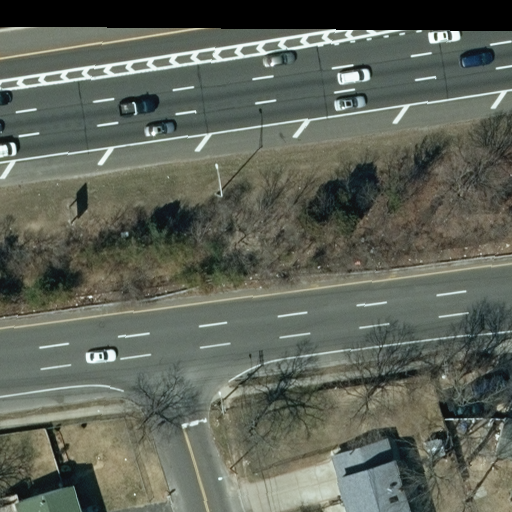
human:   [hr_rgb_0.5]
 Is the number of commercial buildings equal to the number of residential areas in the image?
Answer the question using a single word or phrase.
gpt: no

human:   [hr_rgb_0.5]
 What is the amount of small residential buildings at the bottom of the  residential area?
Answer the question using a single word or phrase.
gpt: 0

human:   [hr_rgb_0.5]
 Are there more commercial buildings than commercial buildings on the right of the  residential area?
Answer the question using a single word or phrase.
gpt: no

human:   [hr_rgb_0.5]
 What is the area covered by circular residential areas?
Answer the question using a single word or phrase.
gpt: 0m2

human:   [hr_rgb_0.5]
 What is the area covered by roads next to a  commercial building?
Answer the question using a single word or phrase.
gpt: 0m2

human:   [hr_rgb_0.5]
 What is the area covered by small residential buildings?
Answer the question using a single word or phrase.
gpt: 4m2

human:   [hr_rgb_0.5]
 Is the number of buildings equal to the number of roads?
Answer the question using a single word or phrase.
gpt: yes

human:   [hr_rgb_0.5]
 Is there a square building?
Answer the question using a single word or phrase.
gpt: no

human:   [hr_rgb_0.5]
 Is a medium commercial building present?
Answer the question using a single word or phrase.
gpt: no

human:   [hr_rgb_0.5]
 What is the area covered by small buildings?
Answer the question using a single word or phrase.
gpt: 4m2

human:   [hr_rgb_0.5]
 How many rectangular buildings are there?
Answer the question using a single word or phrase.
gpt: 2

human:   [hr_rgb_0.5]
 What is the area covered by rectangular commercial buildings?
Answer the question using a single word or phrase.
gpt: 0m2

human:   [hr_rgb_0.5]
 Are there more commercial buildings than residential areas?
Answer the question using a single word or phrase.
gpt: no

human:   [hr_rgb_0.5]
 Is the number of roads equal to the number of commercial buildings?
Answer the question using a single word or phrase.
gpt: no

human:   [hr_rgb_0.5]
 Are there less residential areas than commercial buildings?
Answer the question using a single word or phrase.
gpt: no

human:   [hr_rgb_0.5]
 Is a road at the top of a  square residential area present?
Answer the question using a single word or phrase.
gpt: no

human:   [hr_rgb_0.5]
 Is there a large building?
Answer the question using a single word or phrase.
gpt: no

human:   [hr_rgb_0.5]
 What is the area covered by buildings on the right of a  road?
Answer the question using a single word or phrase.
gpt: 358m2

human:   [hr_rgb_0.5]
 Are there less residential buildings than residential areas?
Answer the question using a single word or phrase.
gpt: no

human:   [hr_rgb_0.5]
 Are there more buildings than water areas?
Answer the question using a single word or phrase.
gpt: yes

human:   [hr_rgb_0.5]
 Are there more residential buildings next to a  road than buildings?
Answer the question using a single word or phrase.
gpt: no

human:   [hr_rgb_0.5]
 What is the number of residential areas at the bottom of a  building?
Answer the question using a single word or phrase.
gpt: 1

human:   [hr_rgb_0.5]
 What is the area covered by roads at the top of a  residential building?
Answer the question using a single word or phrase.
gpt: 0m2

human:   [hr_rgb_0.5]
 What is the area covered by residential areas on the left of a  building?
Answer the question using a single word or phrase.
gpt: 0m2

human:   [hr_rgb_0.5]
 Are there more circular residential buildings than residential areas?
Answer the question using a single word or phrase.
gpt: no

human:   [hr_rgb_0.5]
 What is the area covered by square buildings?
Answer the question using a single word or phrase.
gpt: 0m2

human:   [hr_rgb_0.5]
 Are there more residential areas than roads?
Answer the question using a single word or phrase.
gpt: no

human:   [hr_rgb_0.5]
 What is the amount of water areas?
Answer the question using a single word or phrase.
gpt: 0

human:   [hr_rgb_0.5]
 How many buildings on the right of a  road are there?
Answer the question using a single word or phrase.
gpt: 2

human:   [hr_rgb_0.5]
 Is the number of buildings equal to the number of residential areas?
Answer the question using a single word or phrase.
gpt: no

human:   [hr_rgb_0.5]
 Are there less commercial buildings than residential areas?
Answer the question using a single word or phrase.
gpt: yes

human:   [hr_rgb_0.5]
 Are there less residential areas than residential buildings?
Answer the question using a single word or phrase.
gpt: yes

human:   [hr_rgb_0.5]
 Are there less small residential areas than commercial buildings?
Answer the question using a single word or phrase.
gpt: no

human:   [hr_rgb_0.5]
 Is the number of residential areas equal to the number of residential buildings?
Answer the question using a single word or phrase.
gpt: no

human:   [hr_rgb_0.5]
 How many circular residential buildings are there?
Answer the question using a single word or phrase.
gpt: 0

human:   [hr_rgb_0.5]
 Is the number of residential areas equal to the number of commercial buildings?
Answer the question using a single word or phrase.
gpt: no